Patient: sex F, age 69
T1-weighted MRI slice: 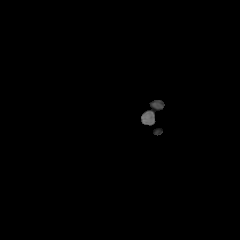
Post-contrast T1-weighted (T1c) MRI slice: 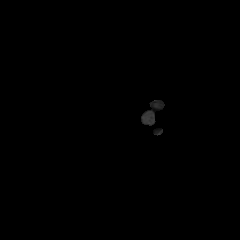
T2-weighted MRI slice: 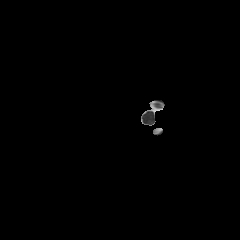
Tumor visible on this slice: no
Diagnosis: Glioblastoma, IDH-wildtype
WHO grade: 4